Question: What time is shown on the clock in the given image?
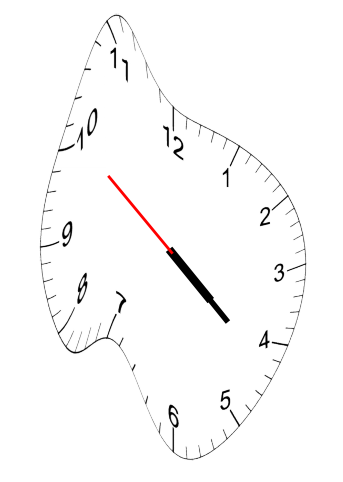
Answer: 04:21:51